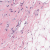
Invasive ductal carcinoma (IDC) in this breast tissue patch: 0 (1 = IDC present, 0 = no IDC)